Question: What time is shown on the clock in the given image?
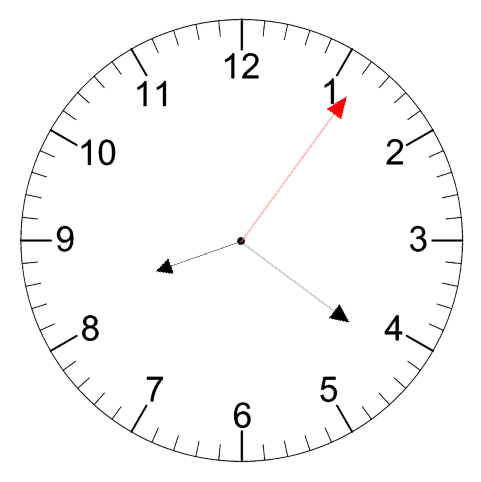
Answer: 08:21:06